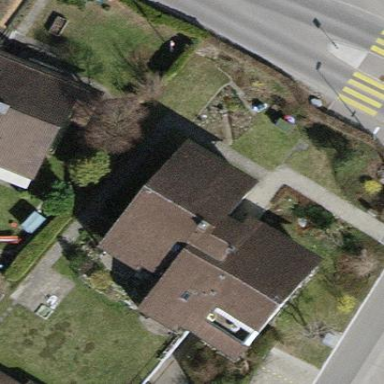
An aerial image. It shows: Detached building.